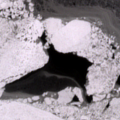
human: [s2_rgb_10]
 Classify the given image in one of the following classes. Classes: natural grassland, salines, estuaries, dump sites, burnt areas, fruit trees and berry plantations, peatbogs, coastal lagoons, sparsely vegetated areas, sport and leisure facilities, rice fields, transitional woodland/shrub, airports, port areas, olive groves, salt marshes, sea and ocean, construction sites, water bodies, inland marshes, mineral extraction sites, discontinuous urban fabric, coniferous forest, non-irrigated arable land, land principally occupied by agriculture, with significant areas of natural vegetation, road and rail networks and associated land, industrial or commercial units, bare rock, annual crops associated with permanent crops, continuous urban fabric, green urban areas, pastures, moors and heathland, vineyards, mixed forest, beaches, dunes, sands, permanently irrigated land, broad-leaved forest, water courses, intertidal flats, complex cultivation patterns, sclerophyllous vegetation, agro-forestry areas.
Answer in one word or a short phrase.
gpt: sea and ocean